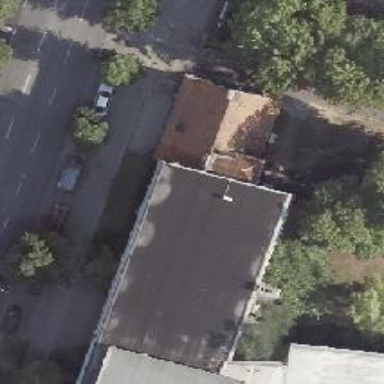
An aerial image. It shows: Veterinary facility.